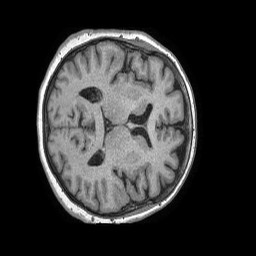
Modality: T1w
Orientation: axial
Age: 60
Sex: female
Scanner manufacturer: philips
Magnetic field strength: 1.5 T
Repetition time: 0.007814 s
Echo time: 0.003643 s